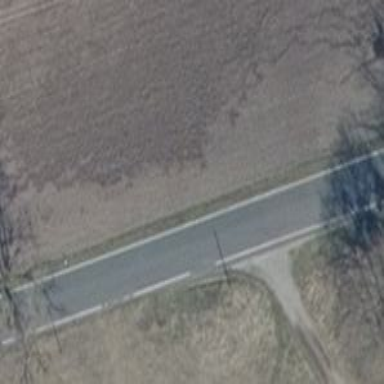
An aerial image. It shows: Secondary road with asphalt surface.